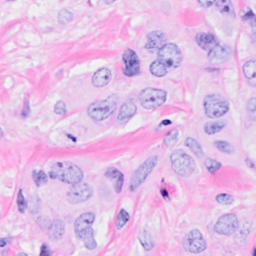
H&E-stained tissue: Breast